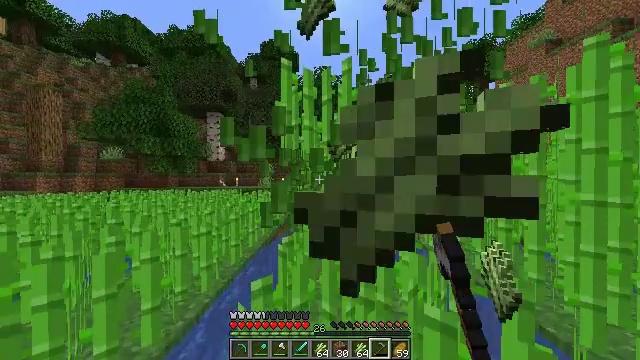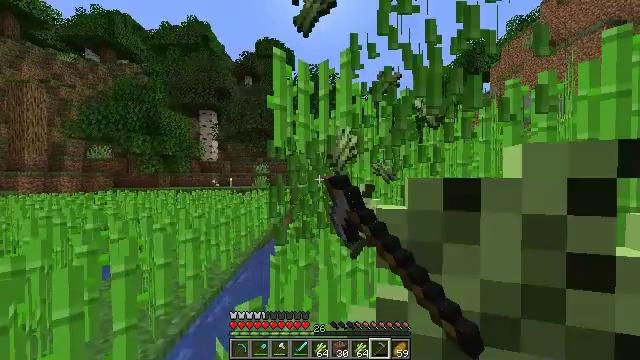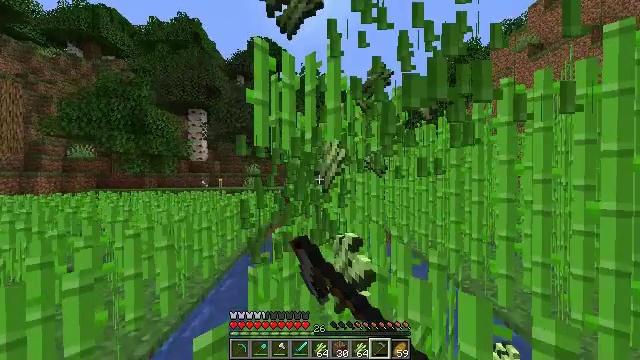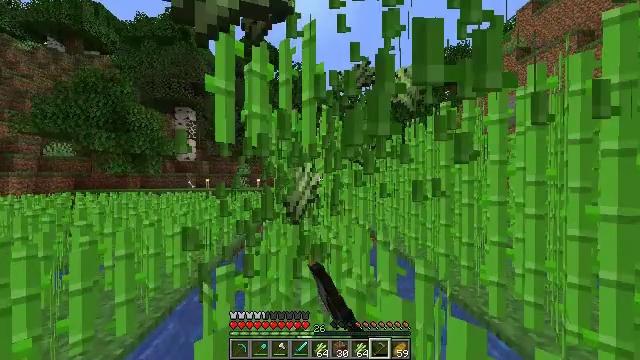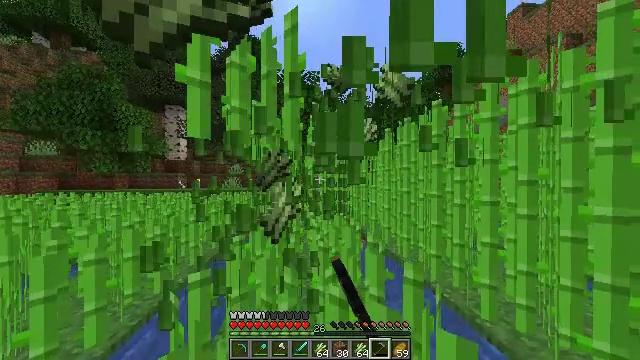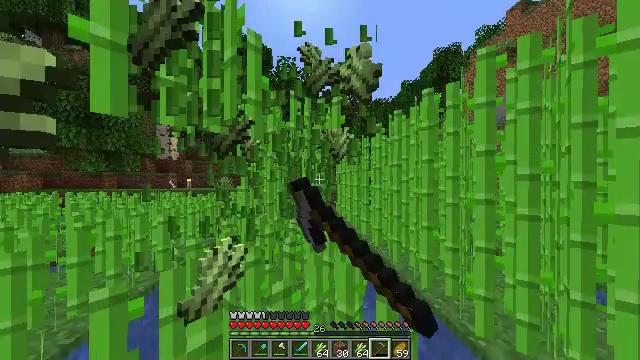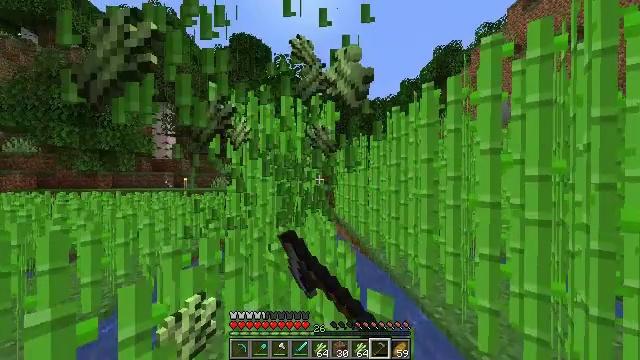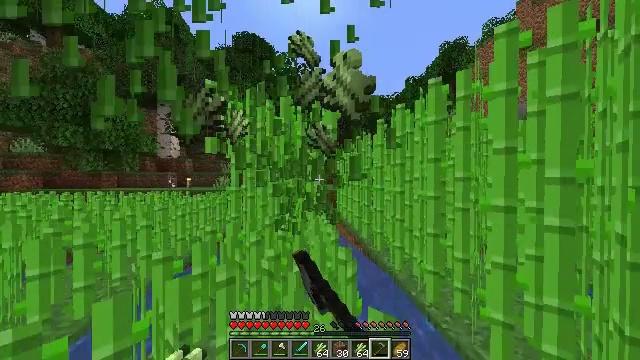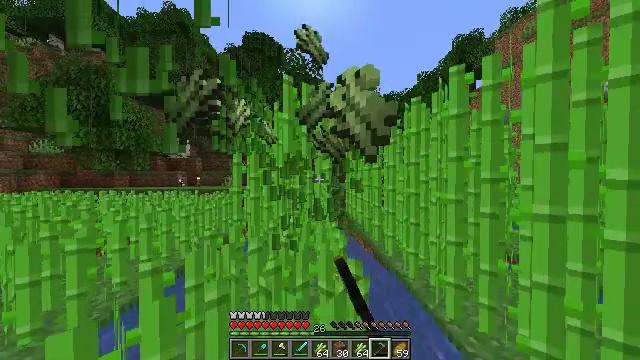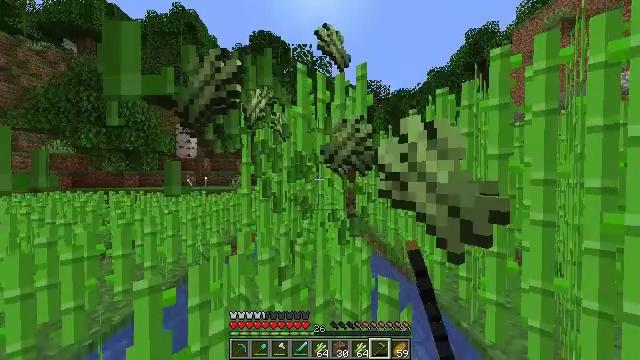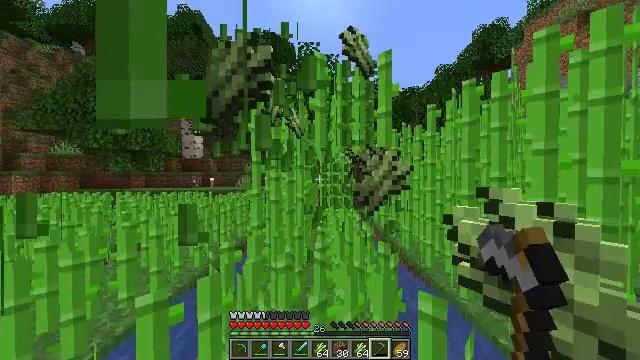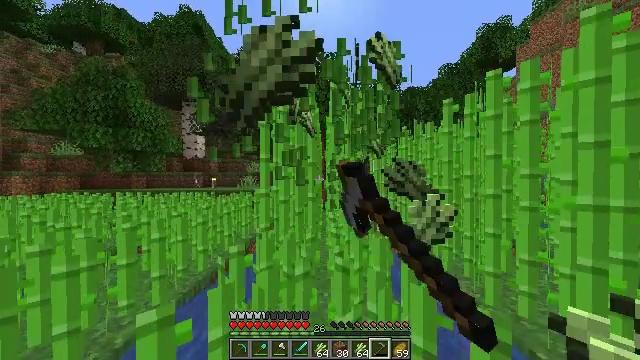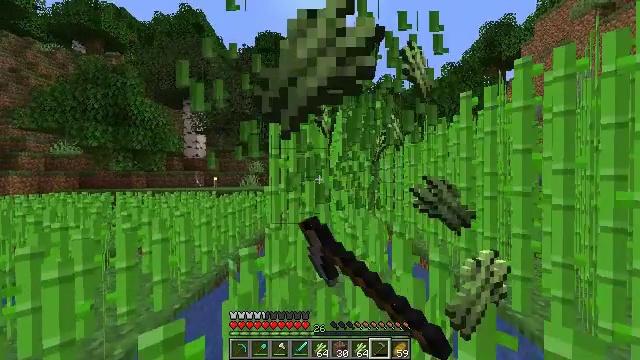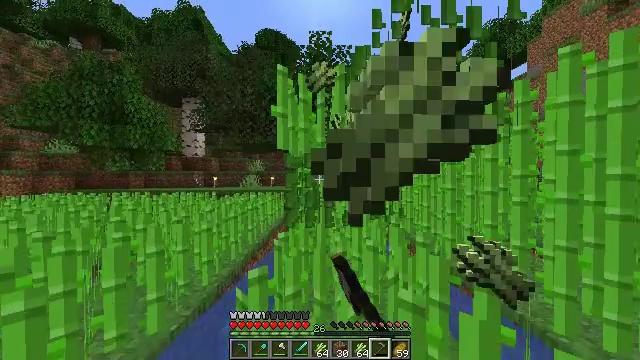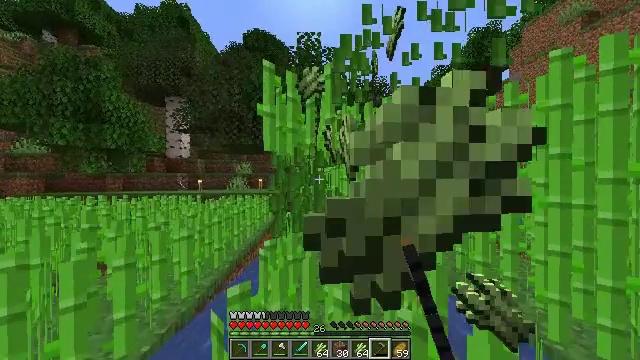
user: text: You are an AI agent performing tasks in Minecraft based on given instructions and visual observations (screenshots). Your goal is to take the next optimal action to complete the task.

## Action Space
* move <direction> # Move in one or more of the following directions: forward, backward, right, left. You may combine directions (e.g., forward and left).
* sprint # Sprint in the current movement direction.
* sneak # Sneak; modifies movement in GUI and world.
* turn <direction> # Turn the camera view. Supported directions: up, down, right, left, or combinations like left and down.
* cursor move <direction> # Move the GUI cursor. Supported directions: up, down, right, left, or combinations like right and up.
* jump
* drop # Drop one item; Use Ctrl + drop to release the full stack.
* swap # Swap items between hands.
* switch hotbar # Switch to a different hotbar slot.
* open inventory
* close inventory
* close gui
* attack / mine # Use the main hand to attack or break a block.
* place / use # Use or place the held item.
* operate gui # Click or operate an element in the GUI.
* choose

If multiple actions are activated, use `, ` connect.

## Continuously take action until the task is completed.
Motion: motion action
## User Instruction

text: Break the sugar cane.
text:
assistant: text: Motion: move forward and move right, sprint, turn right, attack / mine
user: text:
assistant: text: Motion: move forward and move right, sprint, turn right, attack / mine
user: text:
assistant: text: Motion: move forward and move right, sprint, turn right, attack / mine
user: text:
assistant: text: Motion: move forward and move right, sprint, turn right, attack / mine
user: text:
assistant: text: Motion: move forward and move right, sprint, attack / mine
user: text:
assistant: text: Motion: move forward, sprint, attack / mine
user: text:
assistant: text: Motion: move forward, sprint, turn left, attack / mine
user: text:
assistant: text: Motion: move forward and move left, sprint, turn left, attack / mine
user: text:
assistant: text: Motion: move forward and move left, sprint, turn left, attack / mine
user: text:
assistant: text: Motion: move forward and move left, sprint, turn left, attack / mine
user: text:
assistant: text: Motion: move forward and move left, sprint, attack / mine
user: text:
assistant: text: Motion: move forward and move left, sprint, attack / mine
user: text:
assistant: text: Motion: move forward, sprint, attack / mine
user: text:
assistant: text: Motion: move forward and move right, sprint, turn right, attack / mine
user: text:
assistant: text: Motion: sprint, attack / mine